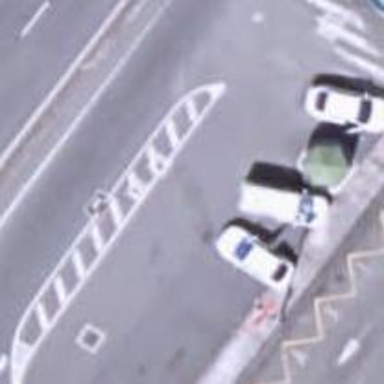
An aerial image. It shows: Taxi stand.